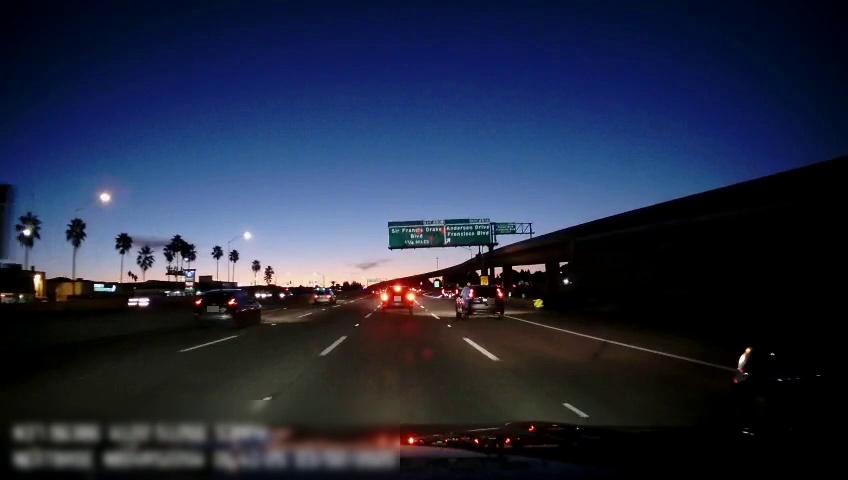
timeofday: Night
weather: Other
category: Drivable Space
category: Vehicles | SUV
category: Vehicles | SUV
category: Vehicles | SUV
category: Vehicles | Car
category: Vehicles | Car
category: Vehicles | Car
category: Vehicles | SUV
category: Lanes | Current Lane
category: Lanes | Current Lane
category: Lanes | Alternate Lane
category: Lanes | Alternate Lane
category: Traffic | Signs
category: Traffic | Signs
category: Traffic | Signs